Question: I saved it to Big Query with Firebase Analytics.
I want to 'SELECT' the events stored in the big query. But the tables are by date.
Is there anyway to 'SELECT' events on these tables at once?

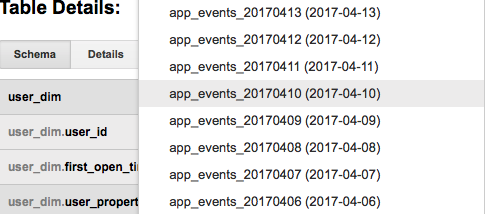
Answer: Check <URL> feature
Quick example:
'''
#standardSQL
SELECT *
FROM 'project.dataset.app_events_*'
'''